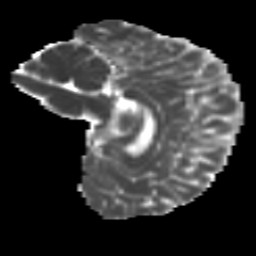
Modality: MD
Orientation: sagittal
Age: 14
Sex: male
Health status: ill
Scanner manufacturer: ge
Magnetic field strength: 3 T
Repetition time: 6.752 s
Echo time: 0.079 s